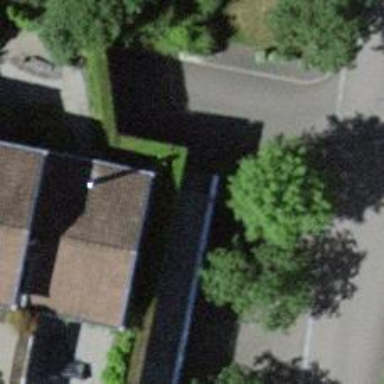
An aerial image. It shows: Set of steps on the road.